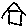
Label: house